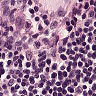
Metastatic tissue present: no